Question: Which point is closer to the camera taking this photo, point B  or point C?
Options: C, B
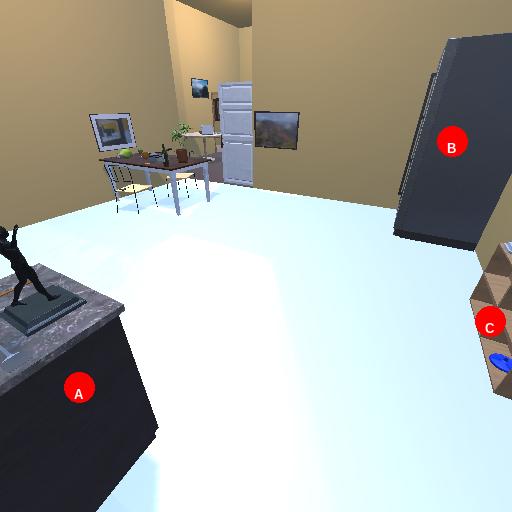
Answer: C